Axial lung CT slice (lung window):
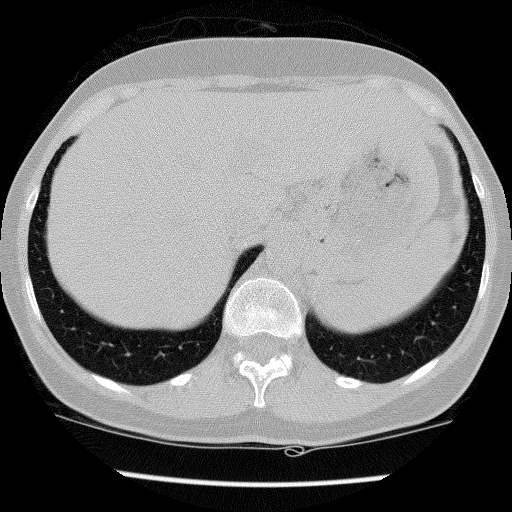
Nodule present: no